Question: I want to position an unordered list of items on the left-hand side of a menu header (horizontally displayed, not vertically). For example where you see Home, HTML, etc:

How do I accomplish this effect with CSS?
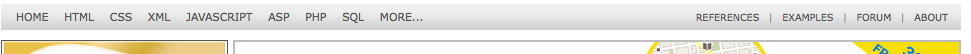
Answer: Floats
'''
ul
{
margin: 0;
list-style-type: none;
}
ul li
{
margin: 0;
list-style-type: none;
float: left;
}
ul li a
{
display: block;
}
<ul>
<li><a href="#">Home</a></li>
<li><a href="#">HTML</a></li>
<li><a href="#">...</a></li>
</ul>
'''
To get the lists like you have in your image, you will need to have two sets of 'UL' and then apply a 'float: left;' to the left one and a 'float: right;' to the right.
With floats you have to clear them to avoid "breaking" your design later. You can do this by adding a '<br style="clear: both;" />' below the lists. You can also add that style to the next div.